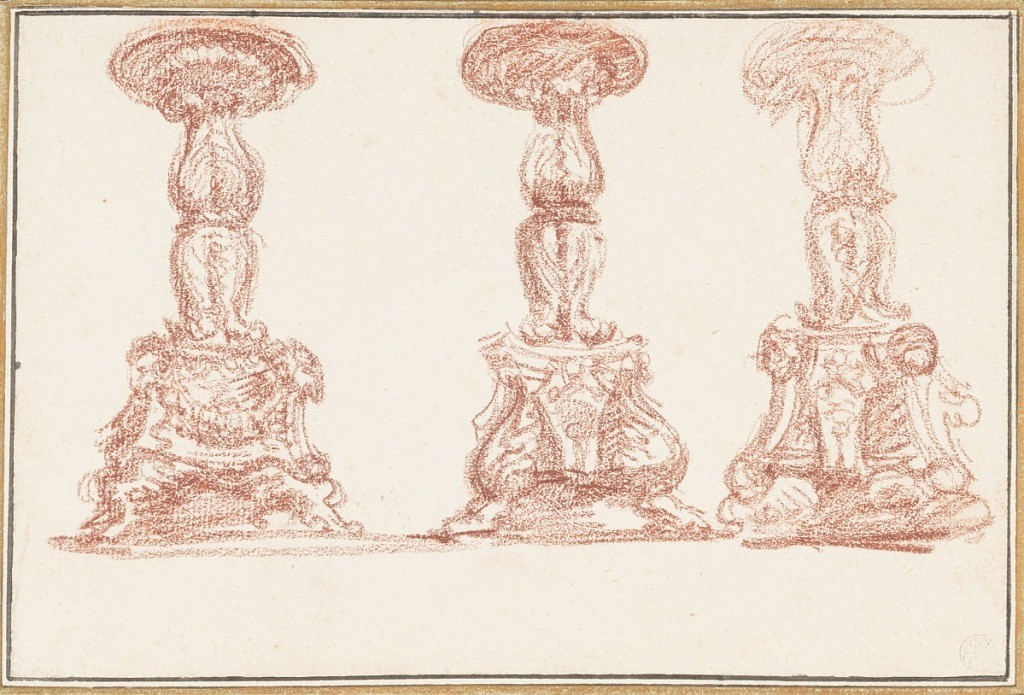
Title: Candelabras
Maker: Jean-Robert Ango, French, active in Rome 1759 –1770, d. 1773
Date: ca. 1759–70
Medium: Red chalk on paper
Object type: Drawing
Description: Three candelabras